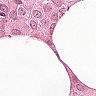
Metastatic tissue present: yes